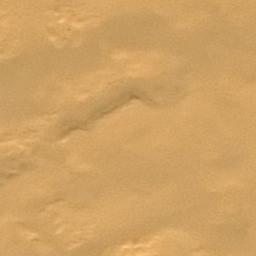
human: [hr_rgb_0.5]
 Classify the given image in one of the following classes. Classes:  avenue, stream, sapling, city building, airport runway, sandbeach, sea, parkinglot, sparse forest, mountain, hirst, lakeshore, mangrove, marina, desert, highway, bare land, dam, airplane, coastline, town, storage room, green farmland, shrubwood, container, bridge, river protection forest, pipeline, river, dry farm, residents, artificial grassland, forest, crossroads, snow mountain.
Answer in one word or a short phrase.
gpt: desert